Question: I am attempting to integrate the Gradle project <URL> into a Maven project of mine. The file data-context.xml is used to configure Hibernate with Spring to generate the repositories used for authenticating User requests to the RESTful interface.
Everything is working, but when I attempt to deploy onto a tomcat server I see the following issue:
'''
org.springframework.beans.factory.UnsatisfiedDependencyException: Error creating bean with name 'securityContextFilter' defined in file [/var/lib/tomcat6/webapps/services/WEB-INF/classes/com/services/filter/SecurityContextFilter.class]: Unsatisfied dependency expressed through constructor argument with index 0 of type [com.services.user.UserRepository]: : Error creating bean with name 'userRepository': Invocation of init method failed; nested exception is java.lang.IllegalArgumentException: Validation failed for query for method public abstract com.services.user.domain.User com.services.user.UserRepository.findBySession(java.lang.String)!; nested exception is org.springframework.beans.factory.BeanCreationException: Error creating bean with name 'userRepository': Invocation of init method failed; nested exception is java.lang.IllegalArgumentException: Validation failed for query for method public abstract com.services.user.domain.User com.services.user.UserRepository.findBySession(java.lang.String)!
at org.springframework.beans.factory.support.ConstructorResolver.createArgumentArray(ConstructorResolver.java:749) ~[spring-beans-4.1.6.RELEASE.jar:4.1.6.RELEASE]
at org.springframework.beans.factory.support.ConstructorResolver.autowireConstructor(ConstructorResolver.java:185) ~[spring-beans-4.1.6.RELEASE.jar:4.1.6.RELEASE]
at org.springframework.beans.factory.support.AbstractAutowireCapableBeanFactory.autowireConstructor(AbstractAutowireCapableBeanFactory.java:1139) ~[spring-beans-4.1.6.RELEASE.jar:4.1.6.RELEASE]
at org.springframework.beans.factory.support.AbstractAutowireCapableBeanFactory.createBeanInstance(AbstractAutowireCapableBeanFactory.java:1042) ~[spring-beans-4.1.6.RELEASE.jar:4.1.6.RELEASE]
at org.springframework.beans.factory.support.AbstractAutowireCapableBeanFactory.doCreateBean(AbstractAutowireCapableBeanFactory.java:504) ~[spring-beans-4.1.6.RELEASE.jar:4.1.6.RELEASE]
at org.springframework.beans.factory.support.AbstractAutowireCapableBeanFactory.createBean(AbstractAutowireCapableBeanFactory.java:476) ~[spring-beans-4.1.6.RELEASE.jar:4.1.6.RELEASE]
at org.springframework.beans.factory.support.AbstractBeanFactory$1.getObject(AbstractBeanFactory.java:303) ~[spring-beans-4.1.6.RELEASE.jar:4.1.6.RELEASE]
at org.springframework.beans.factory.support.DefaultSingletonBeanRegistry.getSingleton(DefaultSingletonBeanRegistry.java:230) ~[spring-beans-4.1.6.RELEASE.jar:4.1.6.RELEASE]
at org.springframework.beans.factory.support.AbstractBeanFactory.doGetBean(AbstractBeanFactory.java:299) ~[spring-beans-4.1.6.RELEASE.jar:4.1.6.RELEASE]
at org.springframework.beans.factory.support.AbstractBeanFactory.getBean(AbstractBeanFactory.java:194) ~[spring-beans-4.1.6.RELEASE.jar:4.1.6.RELEASE]
at org.springframework.beans.factory.support.DefaultListableBeanFactory.preInstantiateSingletons(DefaultListableBeanFactory.java:755) ~[spring-beans-4.1.6.RELEASE.jar:4.1.6.RELEASE]
at org.springframework.context.support.AbstractApplicationContext.finishBeanFactoryInitialization(AbstractApplicationContext.java:757) ~[spring-context-4.1.6.RELEASE.jar:4.1.6.RELEASE]
at org.springframework.context.support.AbstractApplicationContext.refresh(AbstractApplicationContext.java:480) ~[spring-context-4.1.6.RELEASE.jar:4.1.6.RELEASE]
at org.springframework.web.context.ContextLoader.configureAndRefreshWebApplicationContext(ContextLoader.java:403) ~[spring-web-4.1.6.RELEASE.jar:4.1.6.RELEASE]
at org.springframework.web.context.ContextLoader.initWebApplicationContext(ContextLoader.java:306) ~[spring-web-4.1.6.RELEASE.jar:4.1.6.RELEASE]
at org.springframework.web.context.ContextLoaderListener.contextInitialized(ContextLoaderListener.java:106) [spring-web-4.1.6.RELEASE.jar:4.1.6.RELEASE]
at org.apache.catalina.core.StandardContext.listenerStart(StandardContext.java:4210) [catalina-6.0.24.jar:na]
at org.apache.catalina.core.StandardContext.start(StandardContext.java:4709) [catalina-6.0.24.jar:na]
at org.apache.catalina.core.ContainerBase.addChildInternal(ContainerBase.java:791) [catalina-6.0.24.jar:na]
at org.apache.catalina.core.ContainerBase.addChild(ContainerBase.java:771) [catalina-6.0.24.jar:na]
at org.apache.catalina.core.StandardHost.addChild(StandardHost.java:526) [catalina-6.0.24.jar:na]
at org.apache.catalina.startup.HostConfig.deployWAR(HostConfig.java:905) [catalina-6.0.24.jar:na]
at org.apache.catalina.startup.HostConfig.deployWARs(HostConfig.java:740) [catalina-6.0.24.jar:na]
at org.apache.catalina.startup.HostConfig.deployApps(HostConfig.java:500) [catalina-6.0.24.jar:na]
at org.apache.catalina.startup.HostConfig.start(HostConfig.java:1277) [catalina-6.0.24.jar:na]
at org.apache.catalina.startup.HostConfig.lifecycleEvent(HostConfig.java:321) [catalina-6.0.24.jar:na]
at org.apache.catalina.util.LifecycleSupport.fireLifecycleEvent(LifecycleSupport.java:142) [catalina-6.0.24.jar:na]
at org.apache.catalina.core.ContainerBase.start(ContainerBase.java:1053) [catalina-6.0.24.jar:na]
at org.apache.catalina.core.StandardHost.start(StandardHost.java:722) [catalina-6.0.24.jar:na]
at org.apache.catalina.core.ContainerBase.start(ContainerBase.java:1045) [catalina-6.0.24.jar:na]
at org.apache.catalina.core.StandardEngine.start(StandardEngine.java:443) [catalina-6.0.24.jar:na]
at org.apache.catalina.core.StandardService.start(StandardService.java:516) [catalina-6.0.24.jar:na]
at org.apache.catalina.core.StandardServer.start(StandardServer.java:710) [catalina-6.0.24.jar:na]
at org.apache.catalina.startup.Catalina.start(Catalina.java:593) [catalina-6.0.24.jar:na]
at sun.reflect.NativeMethodAccessorImpl.invoke0(Native Method) ~[na:1.7.0_79]
at sun.reflect.NativeMethodAccessorImpl.invoke(NativeMethodAccessorImpl.java:57) ~[na:1.7.0_79]
at sun.reflect.DelegatingMethodAccessorImpl.invoke(DelegatingMethodAccessorImpl.java:43) ~[na:1.7.0_79]
at java.lang.reflect.Method.invoke(Method.java:606) ~[na:1.7.0_79]
at org.apache.catalina.startup.Bootstrap.start(Bootstrap.java:289) [bootstrap-6.0.24.jar:na]
at org.apache.catalina.startup.Bootstrap.main(Bootstrap.java:414) [bootstrap-6.0.24.jar:na]
Caused by: org.springframework.beans.factory.BeanCreationException: Error creating bean with name 'userRepository': Invocation of init method failed; nested exception is java.lang.IllegalArgumentException: Validation failed for query for method public abstract com.services.user.domain.User com.services.user.UserRepository.findBySession(java.lang.String)!
at org.springframework.beans.factory.support.AbstractAutowireCapableBeanFactory.initializeBean(AbstractAutowireCapableBeanFactory.java:1574) ~[spring-beans-4.1.6.RELEASE.jar:4.1.6.RELEASE]
at org.springframework.beans.factory.support.AbstractAutowireCapableBeanFactory.doCreateBean(AbstractAutowireCapableBeanFactory.java:539) ~[spring-beans-4.1.6.RELEASE.jar:4.1.6.RELEASE]
at org.springframework.beans.factory.support.AbstractAutowireCapableBeanFactory.createBean(AbstractAutowireCapableBeanFactory.java:476) ~[spring-beans-4.1.6.RELEASE.jar:4.1.6.RELEASE]
at org.springframework.beans.factory.support.AbstractBeanFactory$1.getObject(AbstractBeanFactory.java:303) ~[spring-beans-4.1.6.RELEASE.jar:4.1.6.RELEASE]
at org.springframework.beans.factory.support.DefaultSingletonBeanRegistry.getSingleton(DefaultSingletonBeanRegistry.java:230) ~[spring-beans-4.1.6.RELEASE.jar:4.1.6.RELEASE]
at org.springframework.beans.factory.support.AbstractBeanFactory.doGetBean(AbstractBeanFactory.java:299) ~[spring-beans-4.1.6.RELEASE.jar:4.1.6.RELEASE]
at org.springframework.beans.factory.support.AbstractBeanFactory.getBean(AbstractBeanFactory.java:194) ~[spring-beans-4.1.6.RELEASE.jar:4.1.6.RELEASE]
at org.springframework.beans.factory.support.DefaultListableBeanFactory.findAutowireCandidates(DefaultListableBeanFactory.java:1120) ~[spring-beans-4.1.6.RELEASE.jar:4.1.6.RELEASE]
at org.springframework.beans.factory.support.DefaultListableBeanFactory.doResolveDependency(DefaultListableBeanFactory.java:1044) ~[spring-beans-4.1.6.RELEASE.jar:4.1.6.RELEASE]
at org.springframework.beans.factory.support.DefaultListableBeanFactory.resolveDependency(DefaultListableBeanFactory.java:942) ~[spring-beans-4.1.6.RELEASE.jar:4.1.6.RELEASE]
at org.springframework.beans.factory.support.ConstructorResolver.resolveAutowiredArgument(ConstructorResolver.java:813) ~[spring-beans-4.1.6.RELEASE.jar:4.1.6.RELEASE]
at org.springframework.beans.factory.support.ConstructorResolver.createArgumentArray(ConstructorResolver.java:741) ~[spring-beans-4.1.6.RELEASE.jar:4.1.6.RELEASE]
... 39 common frames omitted
Caused by: java.lang.IllegalArgumentException: Validation failed for query for method public abstract com.services.user.domain.User com.services.user.UserRepository.findBySession(java.lang.String)!
at org.springframework.data.jpa.repository.query.SimpleJpaQuery.validateQuery(SimpleJpaQuery.java:92) ~[spring-data-jpa-1.8.0.RELEASE.jar:na]
at org.springframework.data.jpa.repository.query.SimpleJpaQuery.<init>(SimpleJpaQuery.java:62) ~[spring-data-jpa-1.8.0.RELEASE.jar:na]
at org.springframework.data.jpa.repository.query.JpaQueryFactory.fromMethodWithQueryString(JpaQueryFactory.java:72) ~[spring-data-jpa-1.8.0.RELEASE.jar:na]
at org.springframework.data.jpa.repository.query.JpaQueryFactory.fromQueryAnnotation(JpaQueryFactory.java:53) ~[spring-data-jpa-1.8.0.RELEASE.jar:na]
at org.springframework.data.jpa.repository.query.JpaQueryLookupStrategy$DeclaredQueryLookupStrategy.resolveQuery(JpaQueryLookupStrategy.java:136) ~[spring-data-jpa-1.8.0.RELEASE.jar:na]
at org.springframework.data.jpa.repository.query.JpaQueryLookupStrategy$CreateIfNotFoundQueryLookupStrategy.resolveQuery(JpaQueryLookupStrategy.java:204) ~[spring-data-jpa-1.8.0.RELEASE.jar:na]
at org.springframework.data.jpa.repository.query.JpaQueryLookupStrategy$AbstractQueryLookupStrategy.resolveQuery(JpaQueryLookupStrategy.java:73) ~[spring-data-jpa-1.8.0.RELEASE.jar:na]
at org.springframework.data.repository.core.support.RepositoryFactorySupport$QueryExecutorMethodInterceptor.<init>(RepositoryFactorySupport.java:347) ~[spring-data-commons-1.10.0.RELEASE.jar:na]
at org.springframework.data.repository.core.support.RepositoryFactorySupport.getRepository(RepositoryFactorySupport.java:185) ~[spring-data-commons-1.10.0.RELEASE.jar:na]
at org.springframework.data.repository.core.support.RepositoryFactoryBeanSupport.initAndReturn(RepositoryFactoryBeanSupport.java:239) ~[spring-data-commons-1.10.0.RELEASE.jar:na]
at org.springframework.data.repository.core.support.RepositoryFactoryBeanSupport.afterPropertiesSet(RepositoryFactoryBeanSupport.java:225) ~[spring-data-commons-1.10.0.RELEASE.jar:na]
at org.springframework.data.jpa.repository.support.JpaRepositoryFactoryBean.afterPropertiesSet(JpaRepositoryFactoryBean.java:92) ~[spring-data-jpa-1.8.0.RELEASE.jar:na]
at org.springframework.beans.factory.support.AbstractAutowireCapableBeanFactory.invokeInitMethods(AbstractAutowireCapableBeanFactory.java:1633) ~[spring-beans-4.1.6.RELEASE.jar:4.1.6.RELEASE]
at org.springframework.beans.factory.support.AbstractAutowireCapableBeanFactory.initializeBean(AbstractAutowireCapableBeanFactory.java:1570) ~[spring-beans-4.1.6.RELEASE.jar:4.1.6.RELEASE]
... 50 common frames omitted
Caused by: java.lang.NullPointerException: null
at org.hibernate.internal.util.StringHelper.root(StringHelper.java:345) ~[hibernate-core-4.3.10.Final.jar:4.3.10.Final]
at org.hibernate.persister.entity.AbstractEntityPersister.getSubclassPropertyTableNumber(AbstractEntityPersister.java:1994) ~[hibernate-core-4.3.10.Final.jar:4.3.10.Final]
at org.hibernate.persister.entity.BasicEntityPropertyMapping.toColumns(BasicEntityPropertyMapping.java:61) ~[hibernate-core-4.3.10.Final.jar:4.3.10.Final]
at org.hibernate.persister.entity.AbstractEntityPersister.toColumns(AbstractEntityPersister.java:1970) ~[hibernate-core-4.3.10.Final.jar:4.3.10.Final]
at org.hibernate.hql.internal.ast.tree.FromElement.getIdentityColumns(FromElement.java:355) ~[hibernate-core-4.3.10.Final.jar:4.3.10.Final]
at org.hibernate.hql.internal.ast.tree.IdentNode.resolveAsAlias(IdentNode.java:167) ~[hibernate-core-4.3.10.Final.jar:4.3.10.Final]
at org.hibernate.hql.internal.ast.tree.IdentNode.resolve(IdentNode.java:104) ~[hibernate-core-4.3.10.Final.jar:4.3.10.Final]
at org.hibernate.hql.internal.ast.tree.FromReferenceNode.resolve(FromReferenceNode.java:126) ~[hibernate-core-4.3.10.Final.jar:4.3.10.Final]
at org.hibernate.hql.internal.ast.tree.FromReferenceNode.resolve(FromReferenceNode.java:121) ~[hibernate-core-4.3.10.Final.jar:4.3.10.Final]
at org.hibernate.hql.internal.ast.HqlSqlWalker.resolve(HqlSqlWalker.java:959) ~[hibernate-core-4.3.10.Final.jar:4.3.10.Final]
at org.hibernate.hql.internal.antlr.HqlSqlBaseWalker.propertyRef(HqlSqlBaseWalker.java:1146) ~[hibernate-core-4.3.10.Final.jar:4.3.10.Final]
at org.hibernate.hql.internal.antlr.HqlSqlBaseWalker.selectExpr(HqlSqlBaseWalker.java:2253) ~[hibernate-core-4.3.10.Final.jar:4.3.10.Final]
at org.hibernate.hql.internal.antlr.HqlSqlBaseWalker.selectExprList(HqlSqlBaseWalker.java:2194) ~[hibernate-core-4.3.10.Final.jar:4.3.10.Final]
at org.hibernate.hql.internal.antlr.HqlSqlBaseWalker.selectClause(HqlSqlBaseWalker.java:1476) ~[hibernate-core-4.3.10.Final.jar:4.3.10.Final]
at org.hibernate.hql.internal.antlr.HqlSqlBaseWalker.query(HqlSqlBaseWalker.java:573) ~[hibernate-core-4.3.10.Final.jar:4.3.10.Final]
at org.hibernate.hql.internal.antlr.HqlSqlBaseWalker.selectStatement(HqlSqlBaseWalker.java:301) ~[hibernate-core-4.3.10.Final.jar:4.3.10.Final]
at org.hibernate.hql.internal.antlr.HqlSqlBaseWalker.statement(HqlSqlBaseWalker.java:249) ~[hibernate-core-4.3.10.Final.jar:4.3.10.Final]
at org.hibernate.hql.internal.ast.QueryTranslatorImpl.analyze(QueryTranslatorImpl.java:278) ~[hibernate-core-4.3.10.Final.jar:4.3.10.Final]
at org.hibernate.hql.internal.ast.QueryTranslatorImpl.doCompile(QueryTranslatorImpl.java:206) ~[hibernate-core-4.3.10.Final.jar:4.3.10.Final]
at org.hibernate.hql.internal.ast.QueryTranslatorImpl.compile(QueryTranslatorImpl.java:158) ~[hibernate-core-4.3.10.Final.jar:4.3.10.Final]
at org.hibernate.engine.query.spi.HQLQueryPlan.<init>(HQLQueryPlan.java:131) ~[hibernate-core-4.3.10.Final.jar:4.3.10.Final]
at org.hibernate.engine.query.spi.HQLQueryPlan.<init>(HQLQueryPlan.java:93) ~[hibernate-core-4.3.10.Final.jar:4.3.10.Final]
at org.hibernate.engine.query.spi.QueryPlanCache.getHQLQueryPlan(QueryPlanCache.java:167) ~[hibernate-core-4.3.10.Final.jar:4.3.10.Final]
at org.hibernate.internal.AbstractSessionImpl.getHQLQueryPlan(AbstractSessionImpl.java:301) ~[hibernate-core-4.3.10.Final.jar:4.3.10.Final]
at org.hibernate.internal.AbstractSessionImpl.createQuery(AbstractSessionImpl.java:236) ~[hibernate-core-4.3.10.Final.jar:4.3.10.Final]
at org.hibernate.internal.SessionImpl.createQuery(SessionImpl.java:1836) ~[hibernate-core-4.3.10.Final.jar:4.3.10.Final]
at org.hibernate.jpa.spi.AbstractEntityManagerImpl.createQuery(AbstractEntityManagerImpl.java:328) ~[hibernate-entitymanager-4.3.10.Final.jar:4.3.10.Final]
at sun.reflect.NativeMethodAccessorImpl.invoke0(Native Method) ~[na:1.7.0_79]
at sun.reflect.NativeMethodAccessorImpl.invoke(NativeMethodAccessorImpl.java:57) ~[na:1.7.0_79]
at sun.reflect.DelegatingMethodAccessorImpl.invoke(DelegatingMethodAccessorImpl.java:43) ~[na:1.7.0_79]
at java.lang.reflect.Method.invoke(Method.java:606) ~[na:1.7.0_79]
at org.springframework.orm.jpa.ExtendedEntityManagerCreator$ExtendedEntityManagerInvocationHandler.invoke(ExtendedEntityManagerCreator.java:344) ~[spring-orm-4.1.6.RELEASE.jar:4.1.6.RELEASE]
at com.sun.proxy.$Proxy50.createQuery(Unknown Source) ~[na:na]
at org.springframework.data.jpa.repository.query.SimpleJpaQuery.validateQuery(SimpleJpaQuery.java:86) ~[spring-data-jpa-1.8.0.RELEASE.jar:na]
... 63 common frames omitted
'''
I am inclined to think that this is caused by the data-context.xml not initialising properly and therefore making the query validation fail. Below are samples of my code, and the spring dependancies I have included in my pom.
Data-context.xml -
'''
<?xml version="1.0" encoding="UTF-8"?>
<beans xmlns="http://www.springframework.org/schema/beans"
xmlns:xsi="http://www.w3.org/2001/XMLSchema-instance"
xmlns:jpa="http://www.springframework.org/schema/data/jpa"
xmlns:tx="http://www.springframework.org/schema/tx"
xsi:schemaLocation="http://www.springframework.org/schema/beans
http://www.springframework.org/schema/beans/spring-beans.xsd
http://www.springframework.org/schema/data/jpa
http://www.springframework.org/schema/data/jpa/spring-jpa.xsd
http://www.springframework.org/schema/integration/jdbc
http://www.springframework.org/schema/integration/jdbc/spring-integration-jdbc.xsd
http://www.springframework.org/schema/tx
http://www.springframework.org/schema/tx/spring-tx.xsd
http://www.springframework.org/schema/data/repository
http://www.springframework.org/schema/data/repository/spring-repository.xsd">
<bean id="entityManagerFactory" class="org.springframework.orm.jpa.LocalContainerEntityManagerFactoryBean">
<property name="persistenceUnitName" value="samplePersistenceUnit"/>
<property name="persistenceXmlLocation" value="classpath:META-INF/persistence.xml"/>
<property name="dataSource" ref="dataSource"/>
<property name="jpaVendorAdapter">
<bean class="org.springframework.orm.jpa.vendor.HibernateJpaVendorAdapter"/>
</property>
</bean>
<jpa:repositories base-package="com.services.user" />
<!--
the above shows the following error in Eclipse :
java.lang.NoSuchMethodError: org.springframework.beans.factory.xml.BeanDefinitionParserDelegate.getEnvironment()
-->
<bean class="org.springframework.orm.jpa.JpaTransactionManager"
id="transactionManager">
<property name="entityManagerFactory" ref="entityManagerFactory"/>
<property name="jpaDialect">
<bean class="org.springframework.orm.jpa.vendor.HibernateJpaDialect"/>
</property>
</bean>
<tx:annotation-driven/>
...
</beans>
'''
Domain.User class -
'''
@Entity
@Table(name="rest_user")
public class User extends BaseEntity {
@Id @GeneratedValue(strategy=GenerationType.IDENTITY)
private int id;
private static final int HASH_ITERATIONS = 1000;
private String firstName;
private String lastName;
private String emailAddress;
private String hashedPassword;
private boolean isVerified;
@Enumerated(EnumType.STRING)
private Role role;
@OneToMany(mappedBy="user",
targetEntity=VerificationToken.class,
cascade= CascadeType.ALL)
@LazyCollection(LazyCollectionOption.FALSE)
private List<VerificationToken> verificationTokens = new ArrayList<VerificationToken>();
@OneToOne(fetch = FetchType.LAZY,
mappedBy = "user",
cascade = CascadeType.ALL)
private AuthorizationToken authorizationToken;
'''
Domain.AuthorizationToken class -
'''
@Entity
@Table(name="rest_authorization_token")
public class AuthorizationToken extends AbstractPersistable<Long> {
private final static Integer DEFAULT_TIME_TO_LIVE_IN_SECONDS = (60 * 60 * 24 * 30); //30 Days
@Id @GeneratedValue(strategy=GenerationType.IDENTITY)
private int id;
@Column(length=36)
private String token;
private Date timeCreated;
private Date expirationDate;
@OneToOne(fetch = FetchType.LAZY)
@JoinColumn(name = "token")
private User user;
'''
UserRepository class -
'''
public interface UserRepository extends JpaRepository<User, Long> {
User findByEmailAddress(String emailAddress);
@Query("select u from User u where uuid = ?")
User findByUuid(String uuid);
@Query("select u from User u where u in (select user from AuthorizationToken where lastUpdated < ?)")
List<User> findByExpiredSession(Date lastUpdated);
@Query("select u from User u where u = (select user from AuthorizationToken where token = ?)")
User findBySession(String token);
}
'''
VerificationToken class -
'''
@Entity
@Table(name = "rest_verification_token")
public class VerificationToken extends BaseEntity {
private static final int DEFAULT_EXPIRY_TIME_IN_MINS = 60 * 24; //24 hours
@Column(length=36)
private String token;
private Date expiryDate;
@Enumerated(EnumType.STRING)
private VerificationTokenType tokenType;
private boolean verified;
@ManyToOne
User user;
public VerificationToken() {
super();
this.token = UUID.randomUUID().toString();
this.expiryDate = calculateExpiryDate(DEFAULT_EXPIRY_TIME_IN_MINS);
}
public VerificationToken(User user, VerificationTokenType tokenType, int expirationTimeInMinutes) {
this();
this.user = user;
this.tokenType = tokenType;
this.expiryDate = calculateExpiryDate(expirationTimeInMinutes);
}
'''
pom.xml Spring dependancies - (I have made sure there are no conflicts)

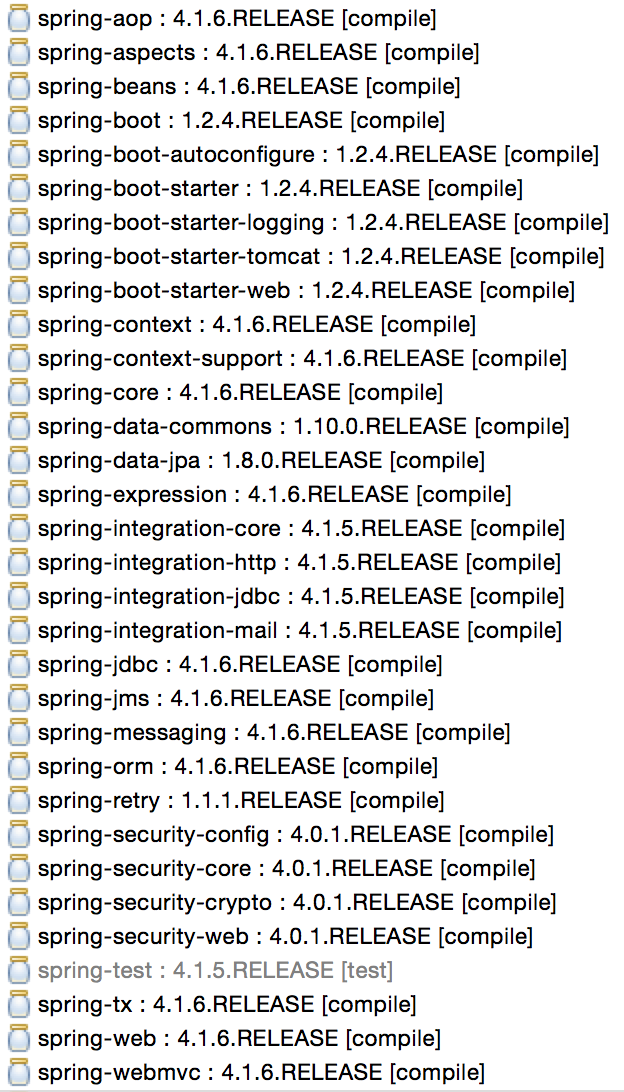
Answer: For starters I suggest fixing your entities, you have a basic one-to-one mapping but you are making it way to complex, also you don't need a composite primary key. Next your queries are also way to complex you don't need the join you can simply return the 'user' field from the 'AuthorizationToken'.
## Entities
All of your entities are extending either directly or indirectly <URL> that class already has an id field. Adding an additional '@Id' isn't needed and will only confuse JPA as you now all of a sudden require a composite primary key. The solution is quite easy remove the custom id fields from the entities.
'''
@Entity
@Table(name="rest_authorization_token")
public class AuthorizationToken extends AbstractPersistable<Long> {
@Column(length=36)
private String token;
@OneToOne(fetch = FetchType.LAZY)
@PrimaryKeyJoinColumn
private User user;
}
'''
The 'AuthorizationToken' isn't embeddable so remove the annotation. For the one-to-one mapping add the '@PrimaryKeyJoinColumn' annotation. The 'token' field doesn't need to be an '@Id' there is already an primary key field in the 'AbstractPersistable'.
On the 'User' entity remove the '@IdClass' as that isn't needed for a simple mapping. If you don't want a bi-directional relationship remove the 'authorizationToken' field from the 'User' entity. If you want to use it, just remove the '@Id'.
'''
@Entity
@Table(name="rest_user")
public class User extends BaseEntity {
@OneToOne(fetch = FetchType.LAZY,
mappedBy = "user",
cascade = CascadeType.ALL)
private AuthorizationToken authorizationToken;
}
'''
I omitted the rest of the entities code as that remained unchanged.
Now that the entities are cleaned up, simplify the queries by just returning the 'user' field from the 'AuthorizationToken'.
'''
public interface UserRepository extends JpaRepository<User, Long> {
User findByEmailAddress(String emailAddress);
User findByUuid(String uuid);
@Query("select user from AuthorizationToken where lastUpdated < ?")
List<User> findByExpiredSession(Date lastUpdated);
@Query("select user from AuthorizationToken where token = ?")
User findBySession(String token);
}
'''
I also noticed that you had a '@Query' for the 'findByUuid' that shouldn't be needed as Spring Data JPA can generate that query for you.